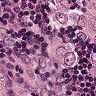
Metastatic tissue present: yes